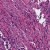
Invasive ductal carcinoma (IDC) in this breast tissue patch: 1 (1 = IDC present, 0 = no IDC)